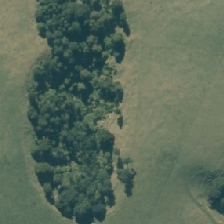
Land cover: indigenous_forest